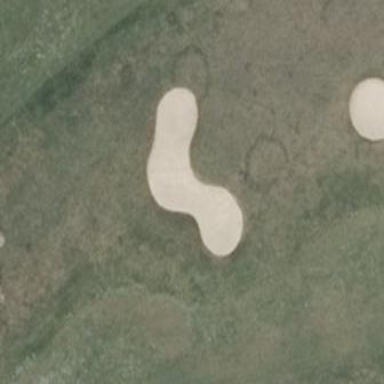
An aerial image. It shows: Golf bunker filled with sandy terrain.